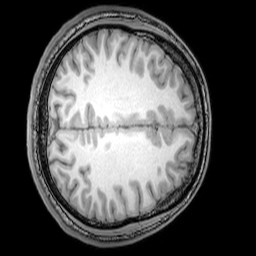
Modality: T1w
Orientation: axial
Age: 22
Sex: male
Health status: healthy
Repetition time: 0.081 s
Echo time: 0.037 s